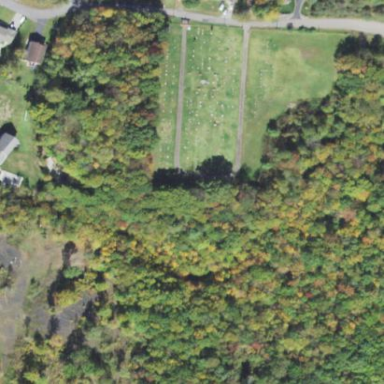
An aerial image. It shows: Cemetery.